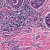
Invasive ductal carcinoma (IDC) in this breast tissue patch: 0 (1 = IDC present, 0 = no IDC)